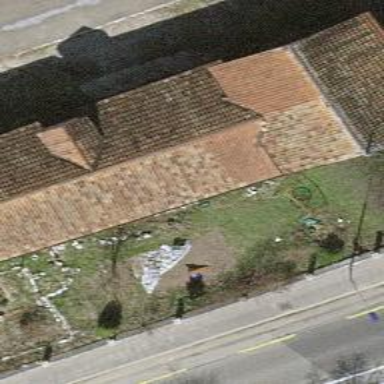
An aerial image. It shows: Simple house.